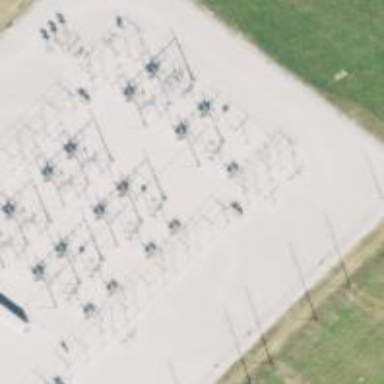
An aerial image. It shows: Switch used for power control.